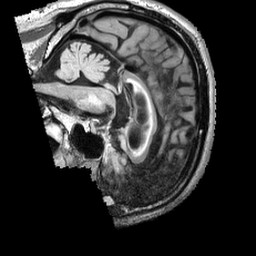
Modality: FLAIR
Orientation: sagittal
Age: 69
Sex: male
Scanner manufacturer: siemens
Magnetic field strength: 3 T
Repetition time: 5 s
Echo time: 0.387 s